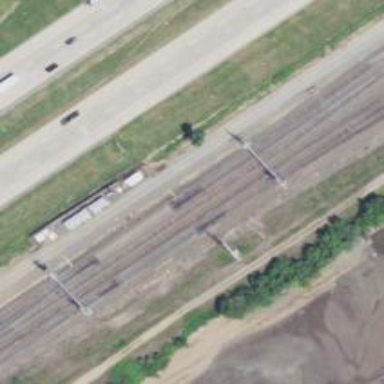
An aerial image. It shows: Railway track with contact lines for electrification.